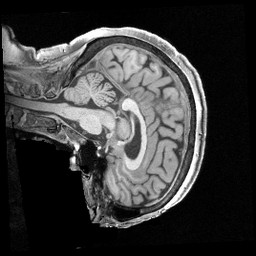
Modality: T1w
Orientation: sagittal
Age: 70
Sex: female
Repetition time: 2.4 s
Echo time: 0.00222 s